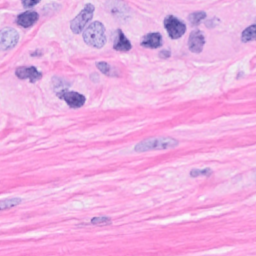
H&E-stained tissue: Breast